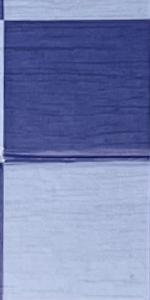
Label: Empty